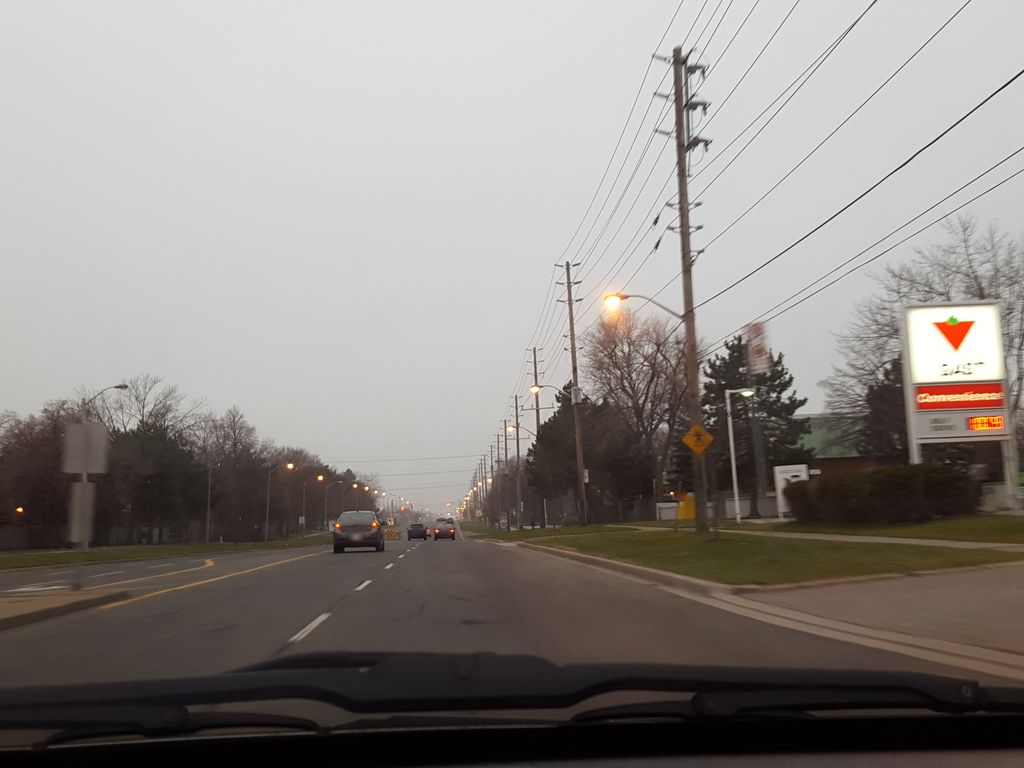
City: toronto